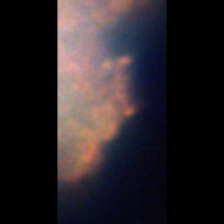
Taxon: Unknown_full_image
Group: Unknown